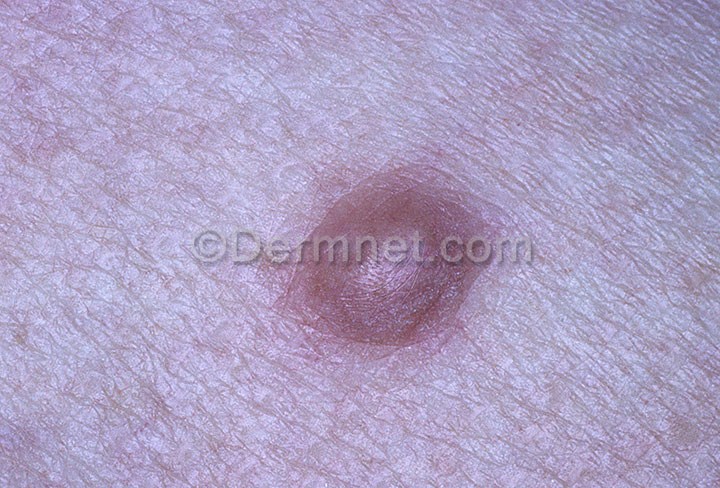
Disease: Seborrheic Keratoses and other Benign Tumors